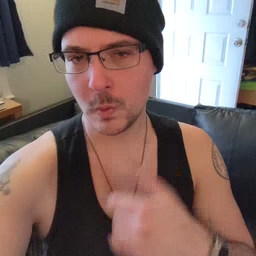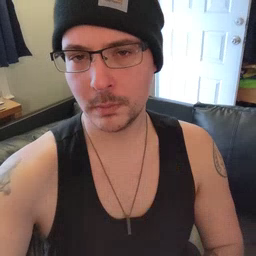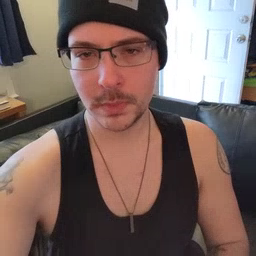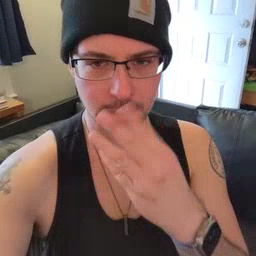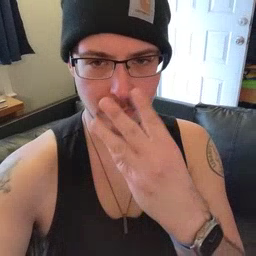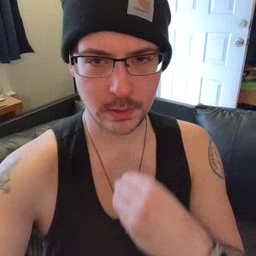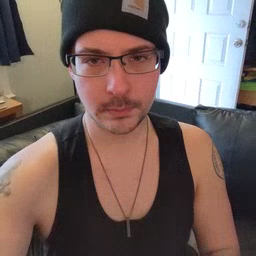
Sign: sleepy